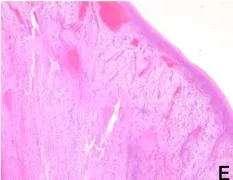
Histopathologic examinations of kidney and pleural specimens show primary and metastatic clear cell carcinoma. (D) Macroscopic image of the excised pleural tumor.
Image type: pathology (h&e)